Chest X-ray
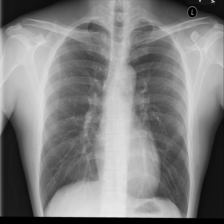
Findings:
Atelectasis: negative
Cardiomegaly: negative
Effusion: negative
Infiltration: negative
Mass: negative
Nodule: negative
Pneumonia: negative
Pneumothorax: negative
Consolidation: negative
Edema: negative
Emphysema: negative
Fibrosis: negative
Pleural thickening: negative
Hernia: negative